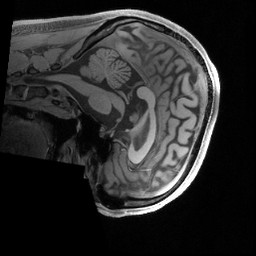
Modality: T1w
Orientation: sagittal
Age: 24
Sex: male
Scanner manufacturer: siemens
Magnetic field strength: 3 T
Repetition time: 2.4 s
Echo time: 0.00224 s